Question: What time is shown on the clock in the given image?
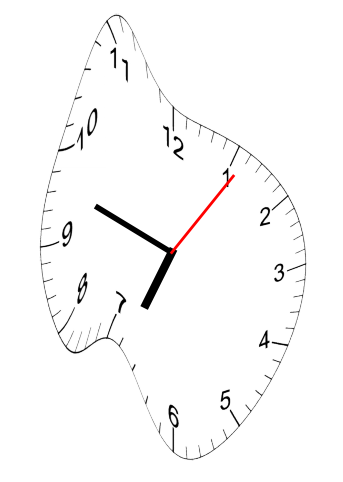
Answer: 06:48:06